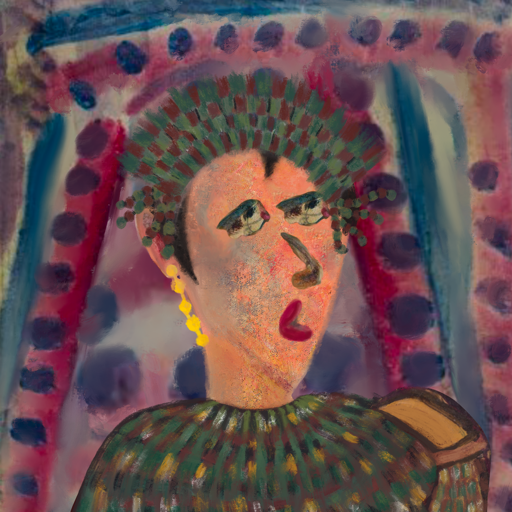
Background: HillGirl, Head And Neck Side: Irani, Face Side: Pipe, Bust: After_Raid, Hair Side: Roy_Bahadur, Head Accessory: After_Raid_Crown, Second Necklace: Blank, Necklace: Blank, Baby: Blank